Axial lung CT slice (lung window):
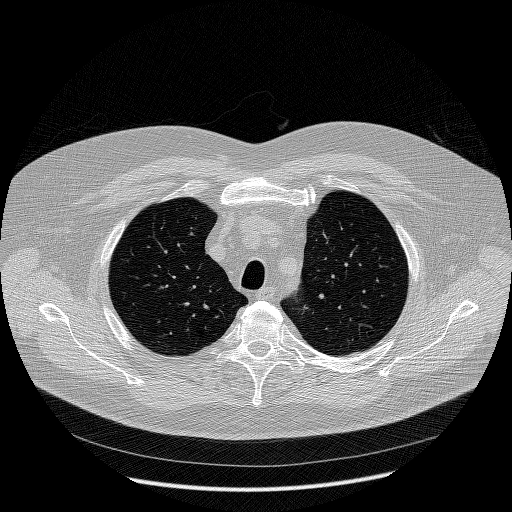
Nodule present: no